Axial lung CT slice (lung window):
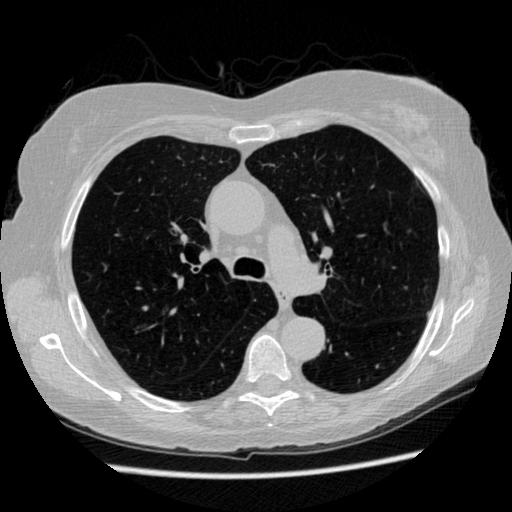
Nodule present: no